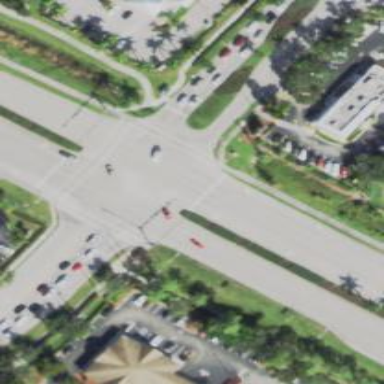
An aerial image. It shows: Footway on asphalt with marked crossing lines.